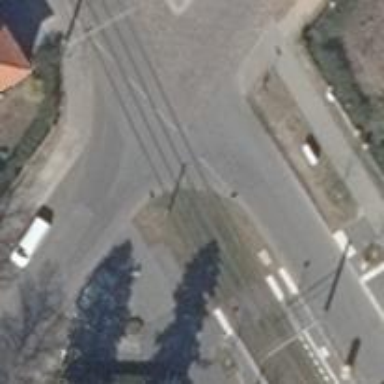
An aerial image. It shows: Tram level crossing on railway.